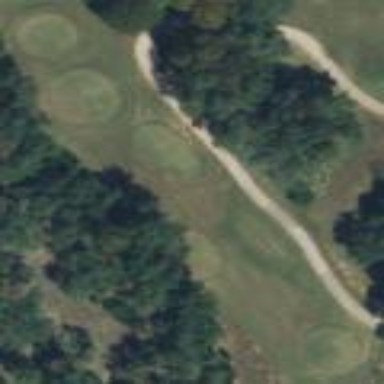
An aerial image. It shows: Rough area in golf course.